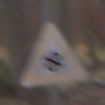
Verkehrszeichen: SchneeOderEisglaette
Umgebung: Outdoor, Nature
Tageszeit: Midday
Wetter: Overcast
Licht: Natural
Jahreszeit: Autumn
Kontrast: LowContrast